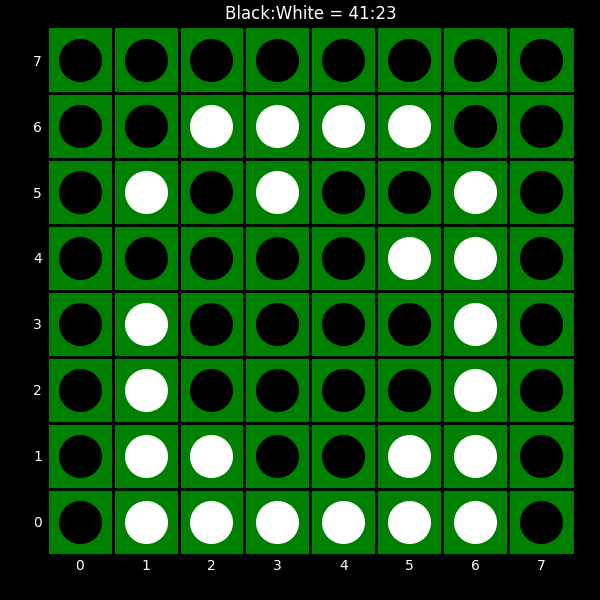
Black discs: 41
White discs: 23